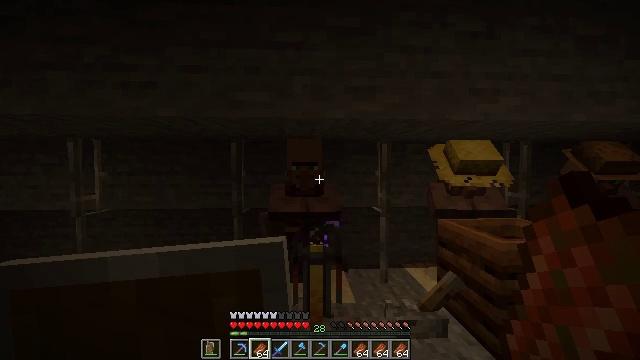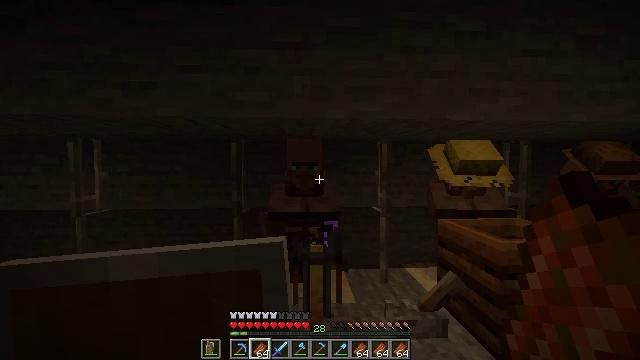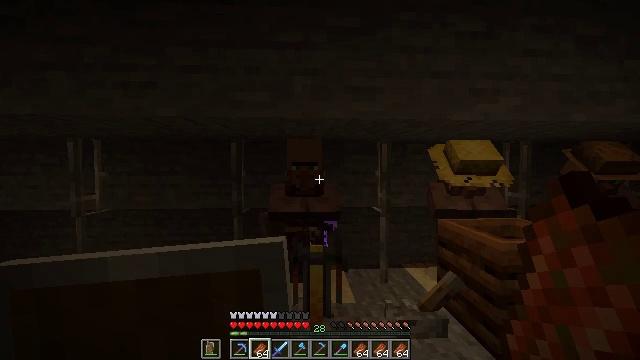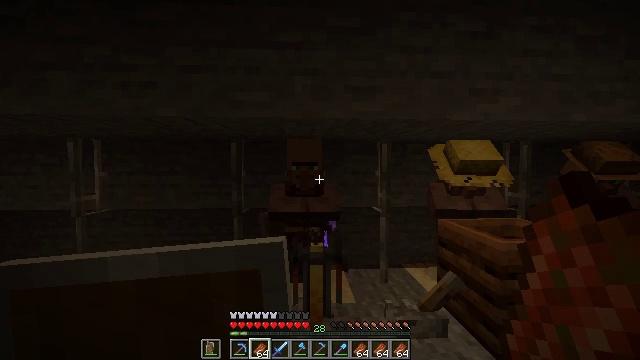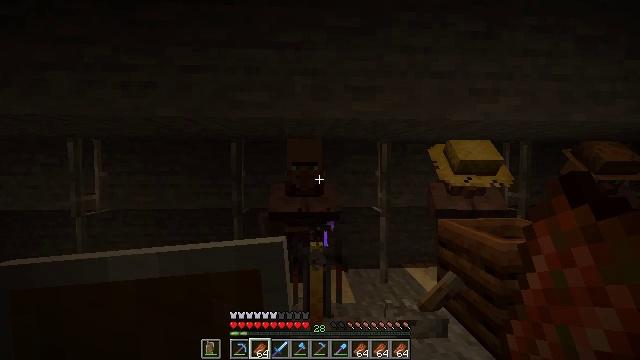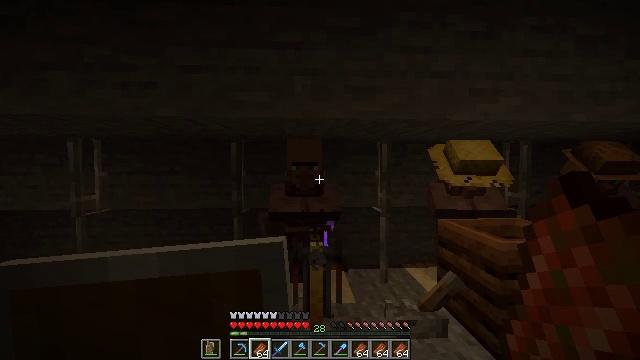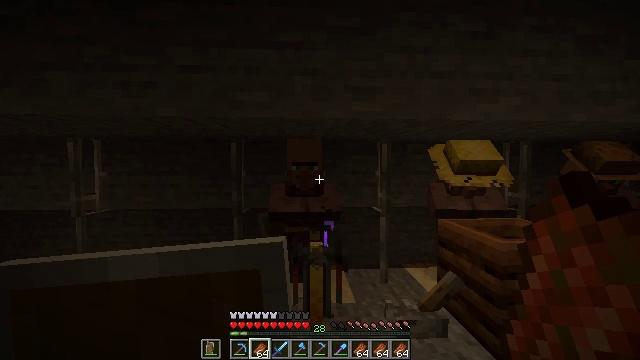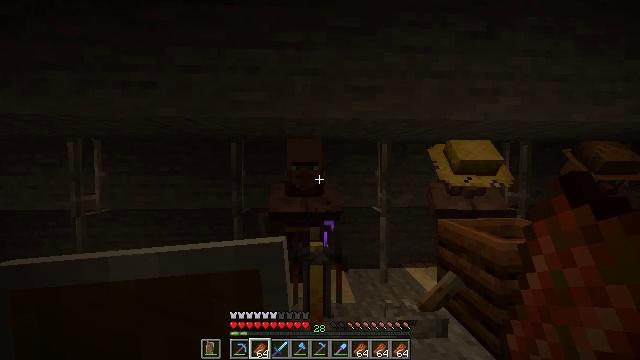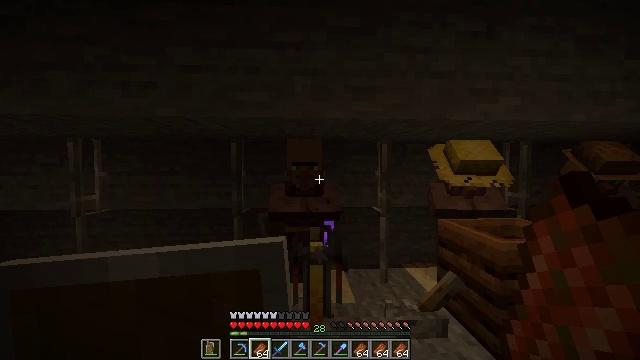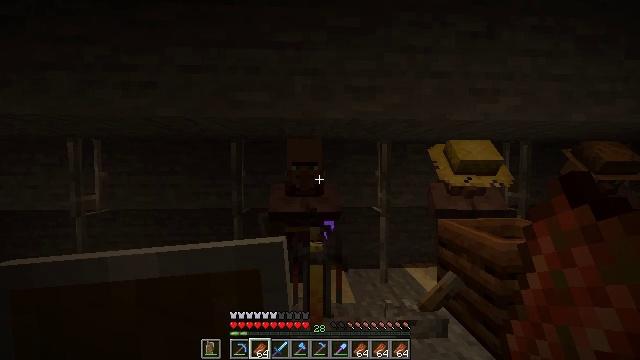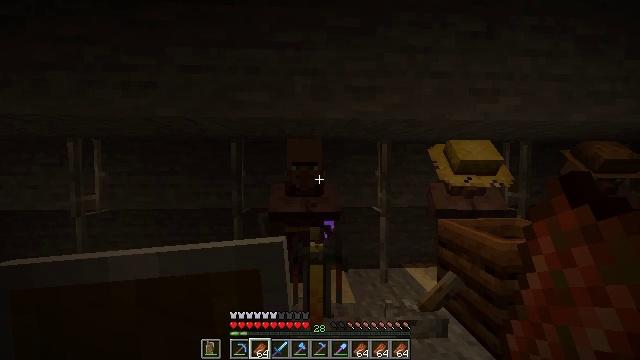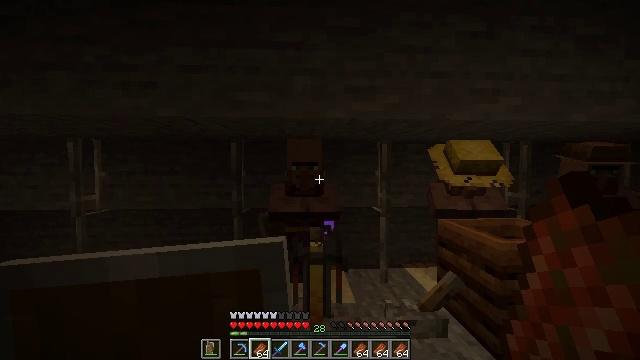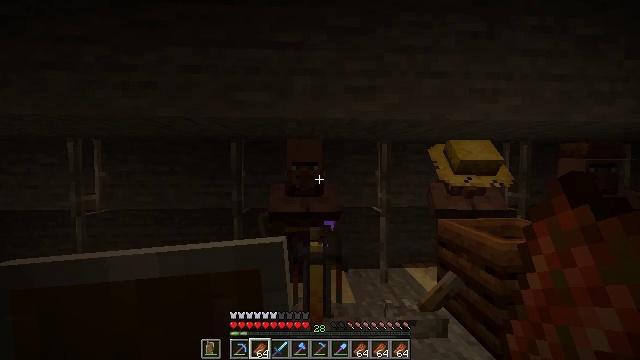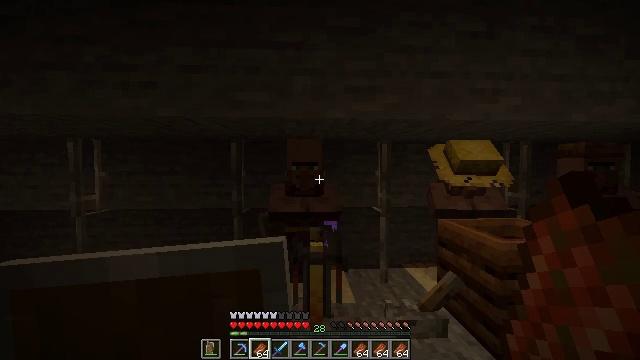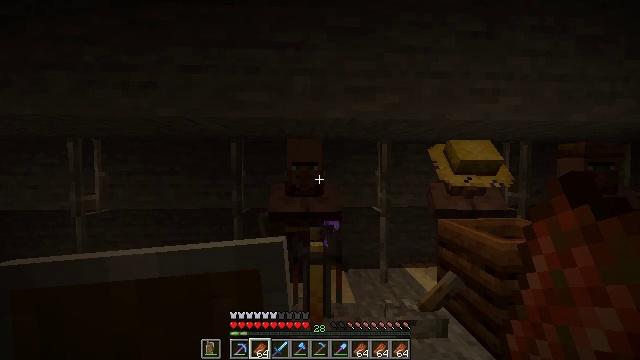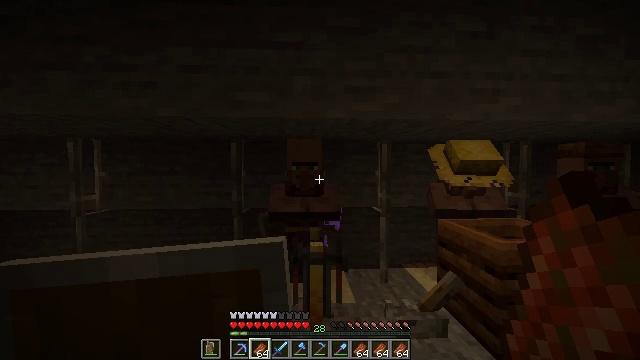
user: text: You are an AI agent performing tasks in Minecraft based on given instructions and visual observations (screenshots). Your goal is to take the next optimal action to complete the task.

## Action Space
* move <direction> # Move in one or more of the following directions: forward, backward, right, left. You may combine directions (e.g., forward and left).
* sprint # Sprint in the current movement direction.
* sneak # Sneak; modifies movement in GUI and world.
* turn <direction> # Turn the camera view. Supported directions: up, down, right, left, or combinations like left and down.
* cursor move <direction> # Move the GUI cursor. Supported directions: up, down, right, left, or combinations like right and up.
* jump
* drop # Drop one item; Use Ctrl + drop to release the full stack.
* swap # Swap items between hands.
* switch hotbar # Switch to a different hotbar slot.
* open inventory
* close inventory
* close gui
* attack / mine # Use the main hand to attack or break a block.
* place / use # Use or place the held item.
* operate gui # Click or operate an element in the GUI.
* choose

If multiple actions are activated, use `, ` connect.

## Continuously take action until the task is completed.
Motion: motion action
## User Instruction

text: Retrieve items from the blue shulker box by mining it.
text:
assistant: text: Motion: no_op
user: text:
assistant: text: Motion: no_op
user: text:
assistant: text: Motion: no_op
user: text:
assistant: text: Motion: no_op
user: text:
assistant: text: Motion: no_op
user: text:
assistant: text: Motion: no_op
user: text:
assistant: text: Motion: no_op
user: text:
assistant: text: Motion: no_op
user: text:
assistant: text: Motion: no_op
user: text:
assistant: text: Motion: no_op
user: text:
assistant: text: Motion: no_op
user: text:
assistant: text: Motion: no_op
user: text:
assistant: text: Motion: no_op
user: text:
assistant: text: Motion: no_op
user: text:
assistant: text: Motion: no_op
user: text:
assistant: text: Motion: no_op
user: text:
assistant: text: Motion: no_op
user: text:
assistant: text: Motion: no_op
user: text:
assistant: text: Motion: no_op
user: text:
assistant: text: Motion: no_op
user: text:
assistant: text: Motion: no_op
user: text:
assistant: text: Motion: no_op
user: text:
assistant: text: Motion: no_op
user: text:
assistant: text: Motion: no_op
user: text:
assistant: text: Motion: no_op
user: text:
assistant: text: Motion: no_op
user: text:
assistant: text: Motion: no_op
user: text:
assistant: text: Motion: no_op
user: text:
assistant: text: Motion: no_op
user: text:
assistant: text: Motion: no_op